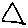
Label: triangle